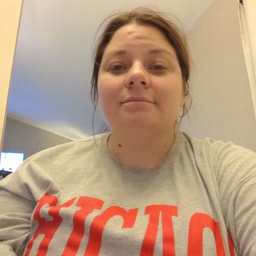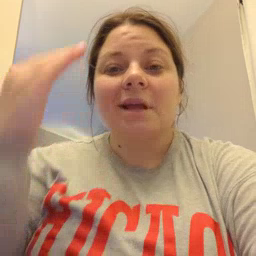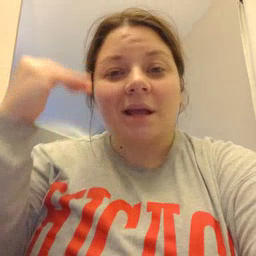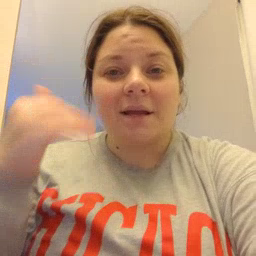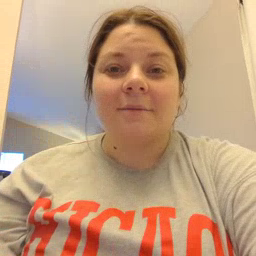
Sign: head